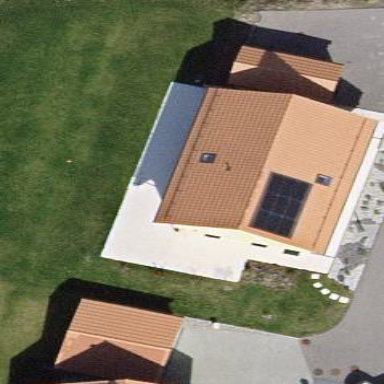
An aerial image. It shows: Simple house.